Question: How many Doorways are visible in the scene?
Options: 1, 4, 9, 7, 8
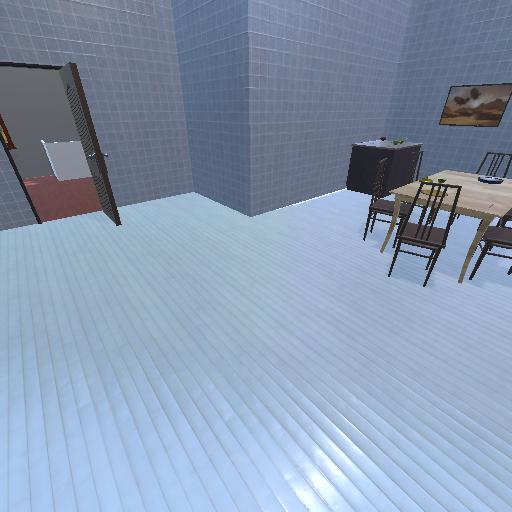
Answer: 1